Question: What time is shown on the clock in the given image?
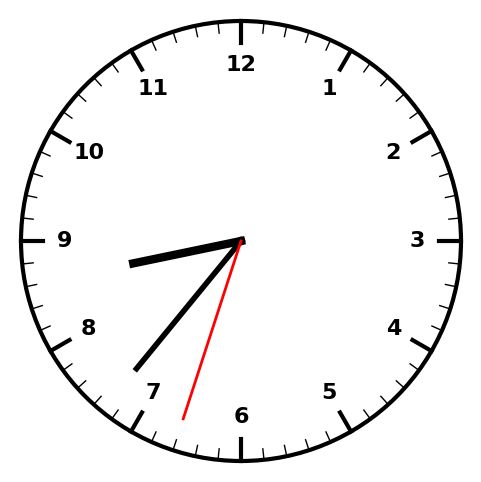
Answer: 08:36:33